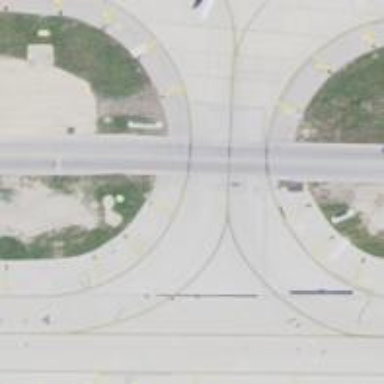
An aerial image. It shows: View of taxiway at the airport.